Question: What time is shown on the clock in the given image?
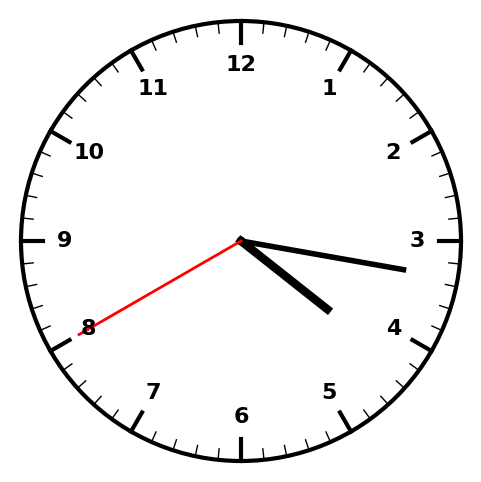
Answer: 04:16:40